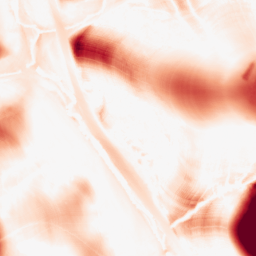
Category: morphological
Decomposition family: tophat
Decomposition parameters: size: 50
mode: white
Upsampling method: cubic_mitchell
Upsampling parameters: scale: 8
Upsampling scale: 8